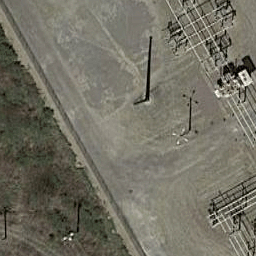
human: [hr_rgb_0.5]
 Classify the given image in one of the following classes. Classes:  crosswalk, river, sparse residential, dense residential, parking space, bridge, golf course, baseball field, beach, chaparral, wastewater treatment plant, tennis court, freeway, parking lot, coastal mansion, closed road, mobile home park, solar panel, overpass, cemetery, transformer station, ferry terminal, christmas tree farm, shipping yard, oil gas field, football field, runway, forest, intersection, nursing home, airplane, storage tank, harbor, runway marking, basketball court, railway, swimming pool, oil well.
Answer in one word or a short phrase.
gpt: transformer station